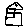
Label: house